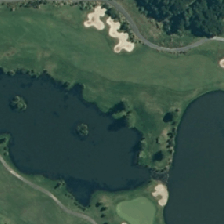
Land cover: lake_pond